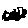
Label: bird